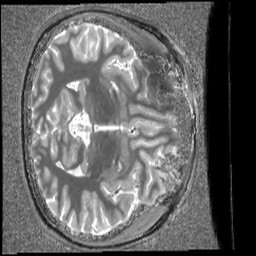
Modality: T1map
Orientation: axial
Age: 23
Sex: female
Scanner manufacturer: siemens
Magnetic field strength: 6.98 T
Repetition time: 6 s
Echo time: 0.00283 s